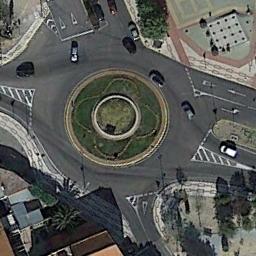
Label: roundabout